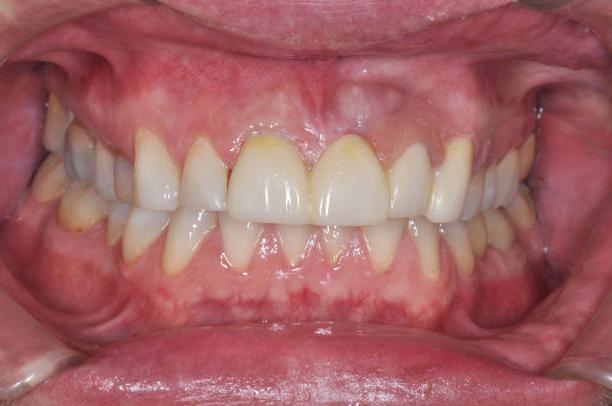
Condition: Gingivitis